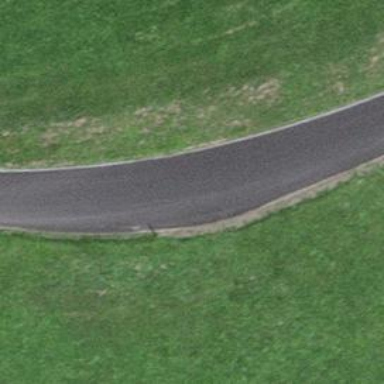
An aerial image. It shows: Passing place on the road.